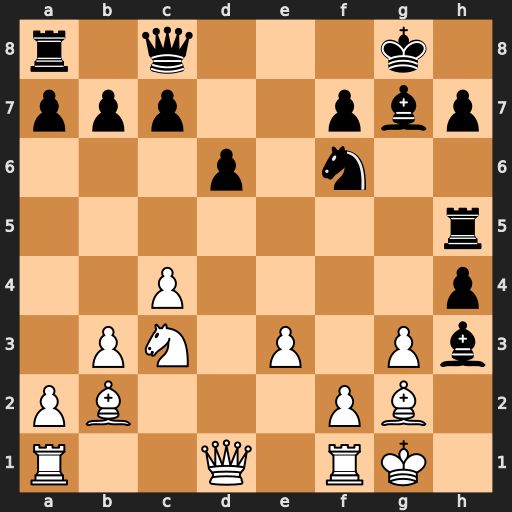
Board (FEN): r1q3k1/ppp2pbp/3p1n2/7r/2P4p/1PN1P1Pb/PB3PB1/R2Q1RK1
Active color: w
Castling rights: -
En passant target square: -
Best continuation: Nd5 Rxd5 cxd5